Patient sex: F
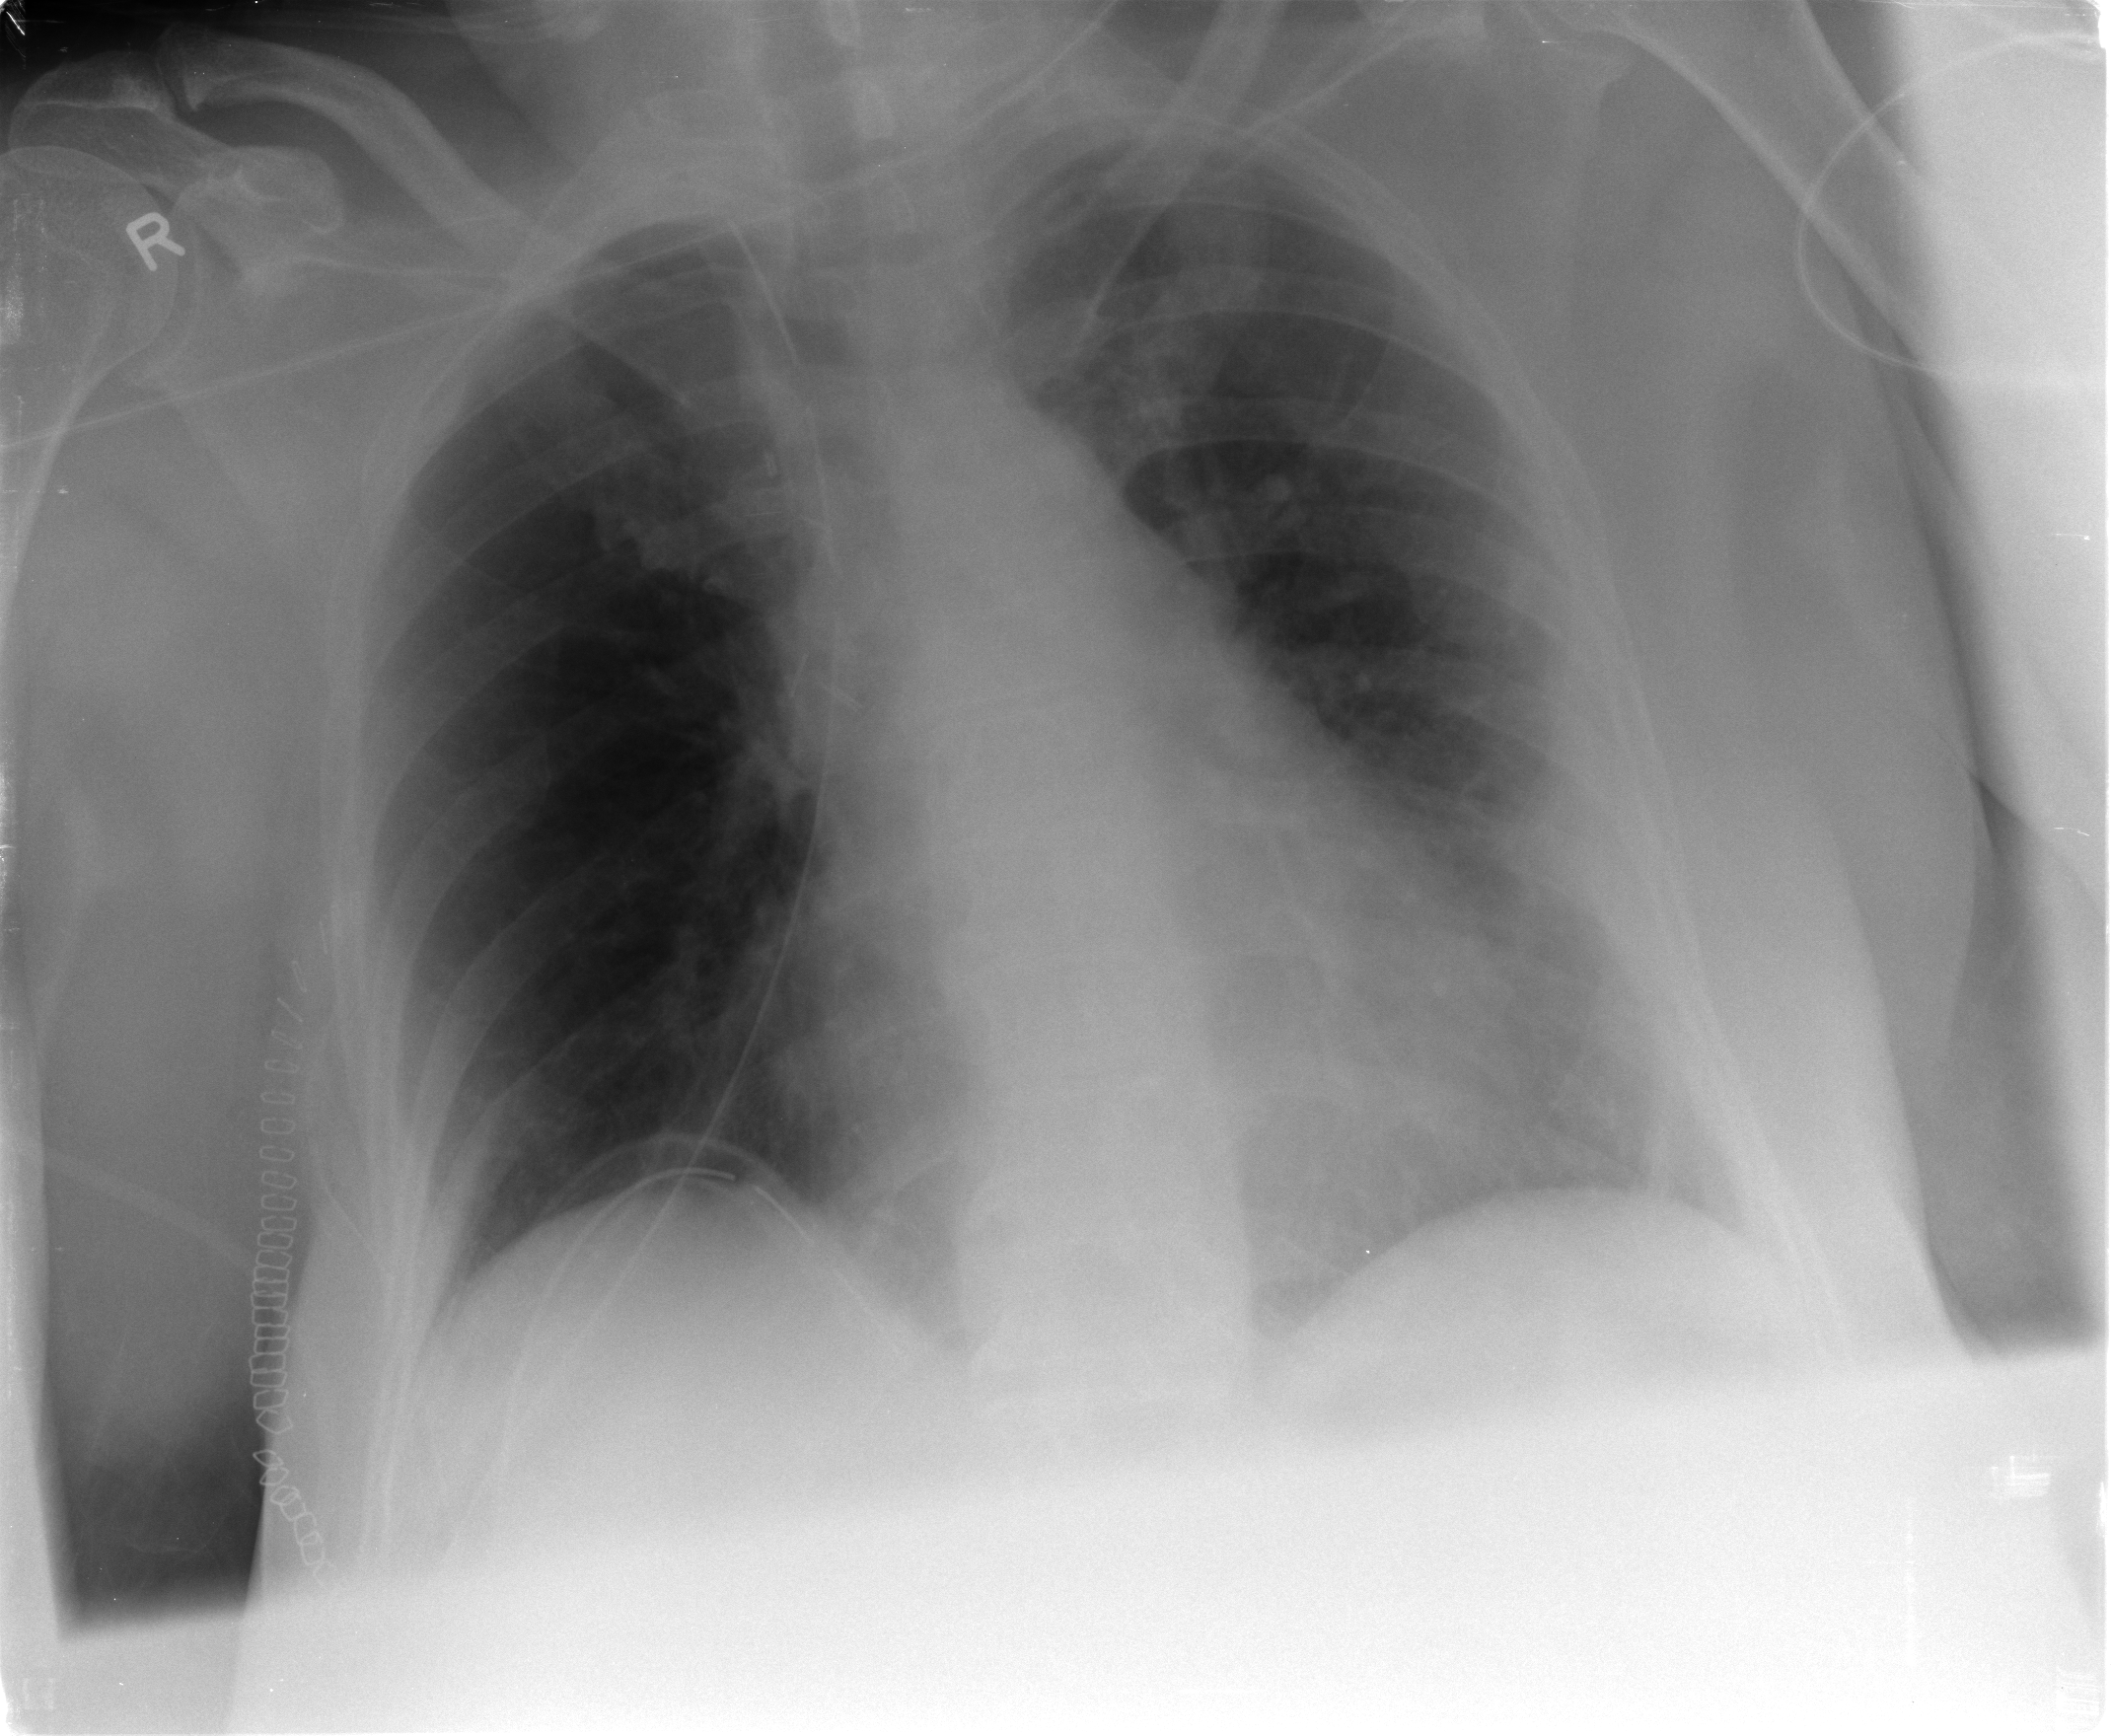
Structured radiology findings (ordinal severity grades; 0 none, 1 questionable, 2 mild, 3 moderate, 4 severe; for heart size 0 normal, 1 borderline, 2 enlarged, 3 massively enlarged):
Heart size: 1
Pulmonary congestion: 2
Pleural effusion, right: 0
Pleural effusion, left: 0
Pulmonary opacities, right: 0
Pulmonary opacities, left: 2
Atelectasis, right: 0
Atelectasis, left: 1